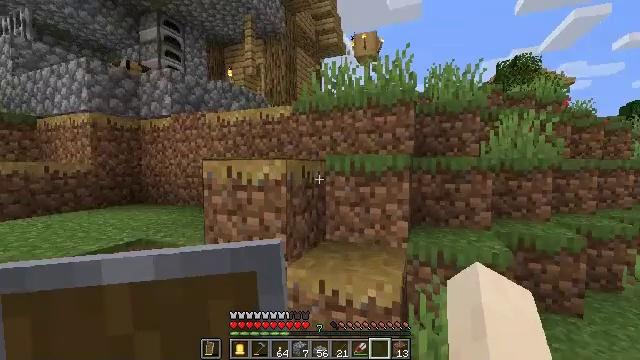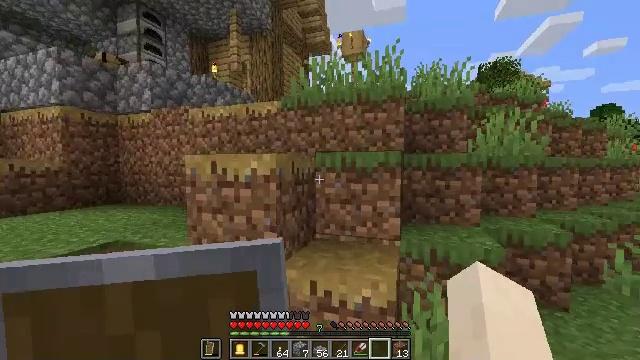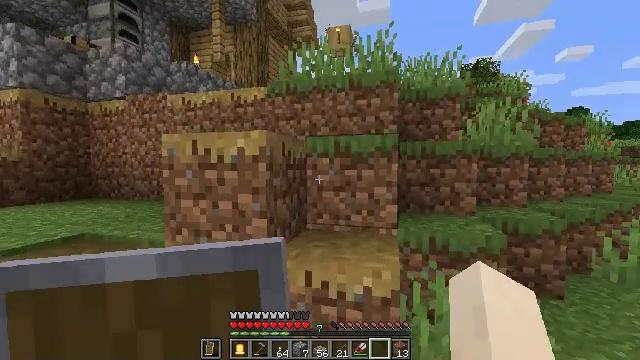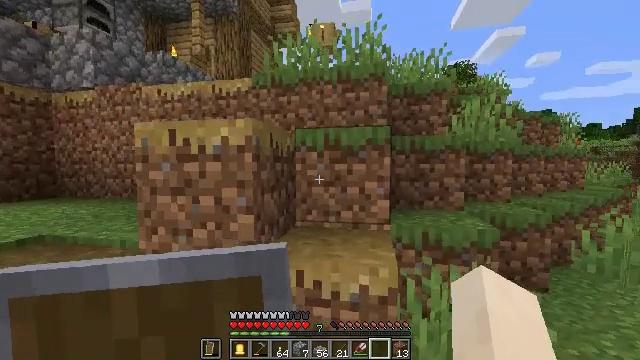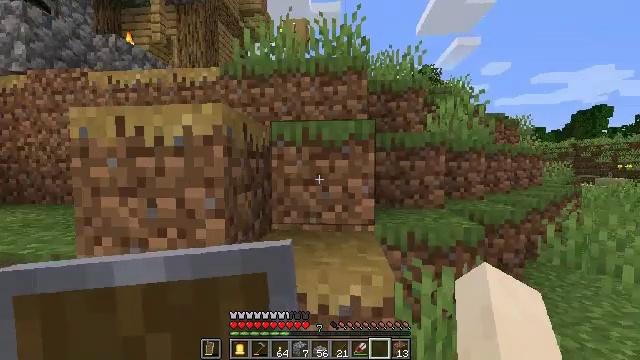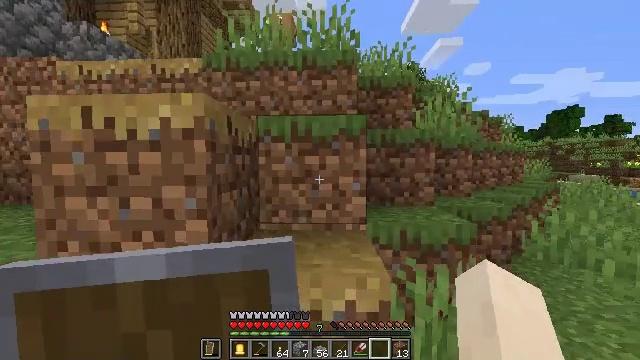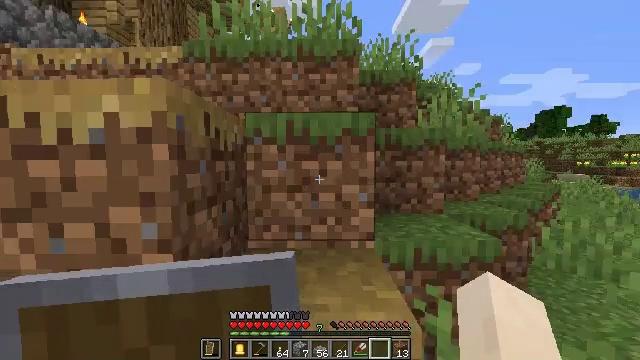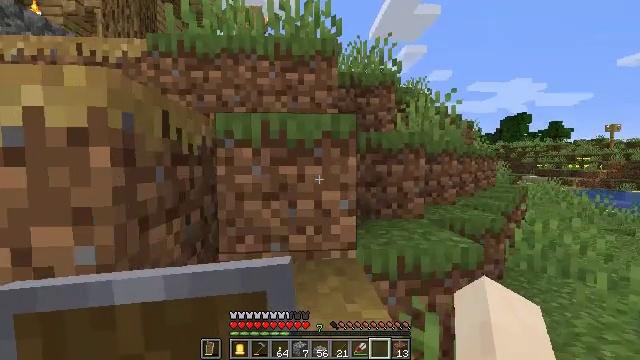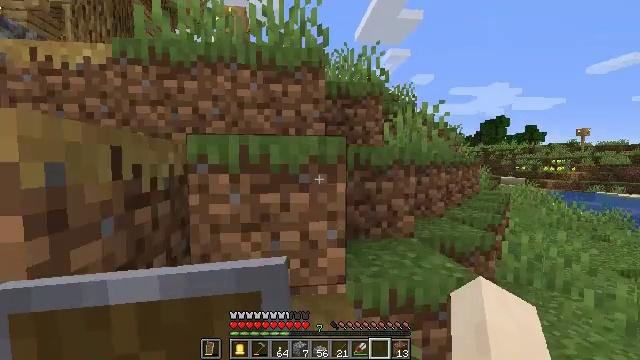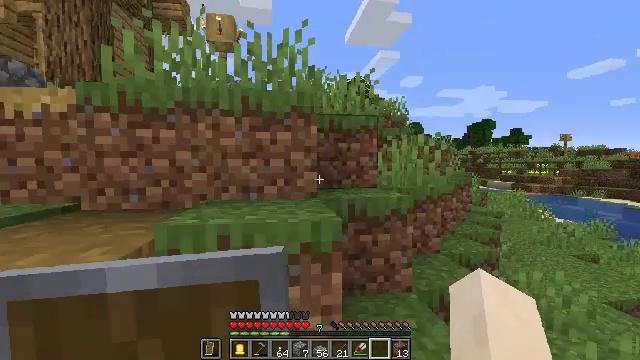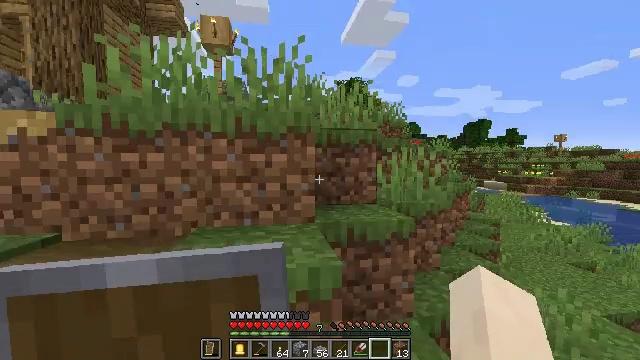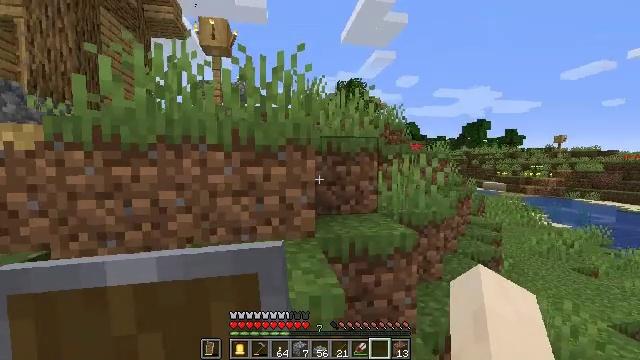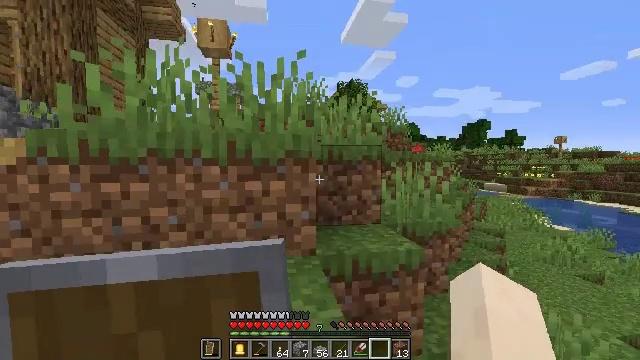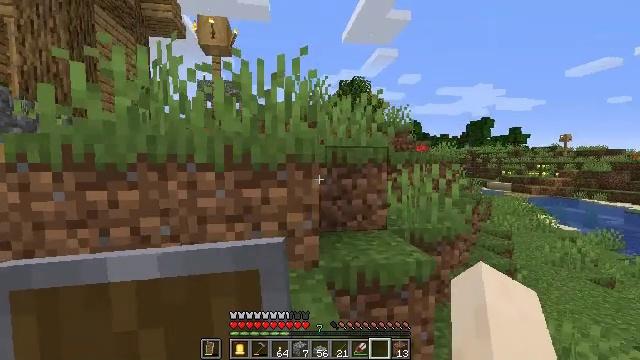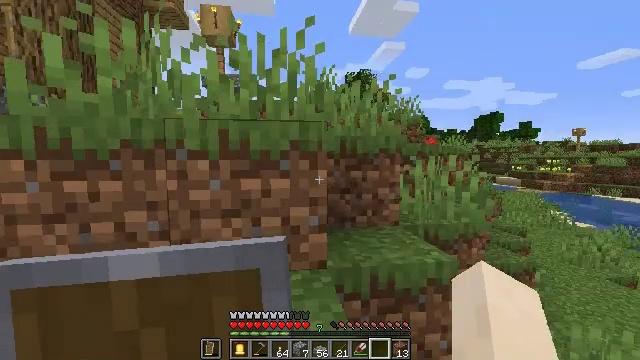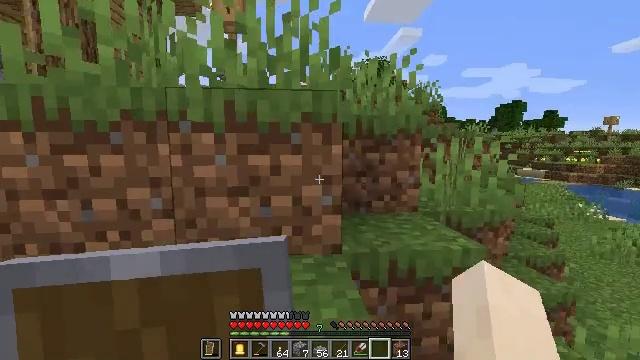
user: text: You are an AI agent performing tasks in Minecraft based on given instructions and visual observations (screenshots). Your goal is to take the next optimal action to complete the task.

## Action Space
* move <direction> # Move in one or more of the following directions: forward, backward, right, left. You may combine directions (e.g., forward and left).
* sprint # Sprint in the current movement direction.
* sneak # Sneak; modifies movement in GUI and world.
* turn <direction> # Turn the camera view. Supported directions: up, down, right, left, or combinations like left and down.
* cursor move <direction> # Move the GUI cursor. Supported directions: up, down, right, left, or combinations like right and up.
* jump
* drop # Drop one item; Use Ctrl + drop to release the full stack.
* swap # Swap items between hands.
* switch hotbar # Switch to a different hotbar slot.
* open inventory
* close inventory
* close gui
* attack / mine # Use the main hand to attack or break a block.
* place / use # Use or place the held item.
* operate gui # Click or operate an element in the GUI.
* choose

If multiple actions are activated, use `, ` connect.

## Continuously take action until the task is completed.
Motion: motion action
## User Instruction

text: Use the crafting grid to craft an iron door.
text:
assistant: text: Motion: move forward, turn right
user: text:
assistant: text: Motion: move forward, turn right
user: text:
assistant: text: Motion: move forward, turn right
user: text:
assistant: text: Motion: move forward, turn right
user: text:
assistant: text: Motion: move forward, turn right
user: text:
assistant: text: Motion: move forward, turn right
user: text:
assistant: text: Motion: move forward, turn right
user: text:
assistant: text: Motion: move forward, turn right, jump
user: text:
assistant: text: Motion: move forward, turn right, jump
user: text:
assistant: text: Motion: move forward, jump
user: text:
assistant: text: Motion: move forward, jump
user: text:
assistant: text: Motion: move forward
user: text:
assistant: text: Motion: move forward
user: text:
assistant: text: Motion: move forward, turn left and down
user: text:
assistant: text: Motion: move forward, turn left and down
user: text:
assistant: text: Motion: move forward, turn left and down
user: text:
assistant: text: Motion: move forward, turn left
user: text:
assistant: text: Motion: move forward, turn left, jump
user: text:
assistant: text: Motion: move forward, turn left, jump
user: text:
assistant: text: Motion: move forward, turn left, jump
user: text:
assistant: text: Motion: move forward, jump
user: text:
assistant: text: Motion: move forward
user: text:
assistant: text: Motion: move forward
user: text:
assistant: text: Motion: move forward
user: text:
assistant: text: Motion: move forward
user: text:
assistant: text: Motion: move forward
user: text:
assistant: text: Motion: move forward
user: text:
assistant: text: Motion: move forward, jump
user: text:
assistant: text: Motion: move forward, jump
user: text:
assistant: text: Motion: move forward, jump